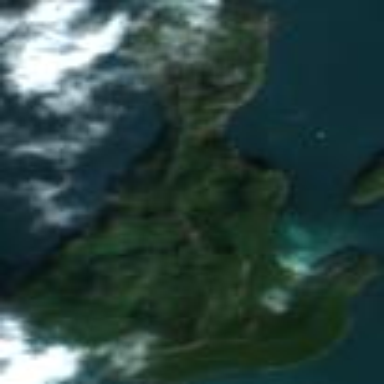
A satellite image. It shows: Island with natural coastline.